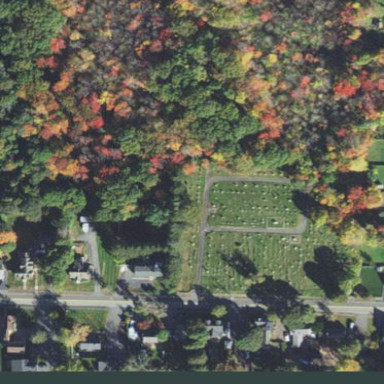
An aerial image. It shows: Cemetery that holds historical significance.